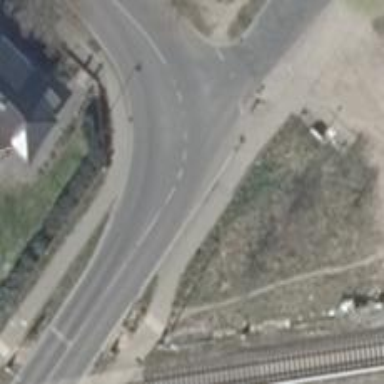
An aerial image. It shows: Tertiary road with asphalt surface and lane markings. The road has sidewalks on both sides.